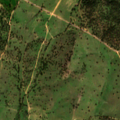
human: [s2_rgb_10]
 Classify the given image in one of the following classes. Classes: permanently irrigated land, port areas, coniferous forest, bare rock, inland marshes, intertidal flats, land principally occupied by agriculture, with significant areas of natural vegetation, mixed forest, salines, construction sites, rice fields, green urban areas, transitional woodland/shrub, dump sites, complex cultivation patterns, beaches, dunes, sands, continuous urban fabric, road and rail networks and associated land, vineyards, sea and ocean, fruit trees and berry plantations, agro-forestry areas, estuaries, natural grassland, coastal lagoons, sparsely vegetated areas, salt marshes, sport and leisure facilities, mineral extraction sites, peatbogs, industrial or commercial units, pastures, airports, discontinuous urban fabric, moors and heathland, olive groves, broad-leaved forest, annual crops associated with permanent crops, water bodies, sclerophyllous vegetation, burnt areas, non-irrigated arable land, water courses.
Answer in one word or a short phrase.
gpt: non-irrigated arable land, pastures, agro-forestry areas, broad-leaved forest